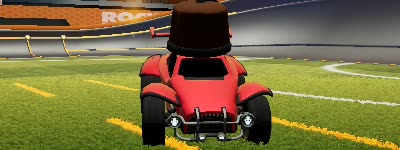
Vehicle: octane